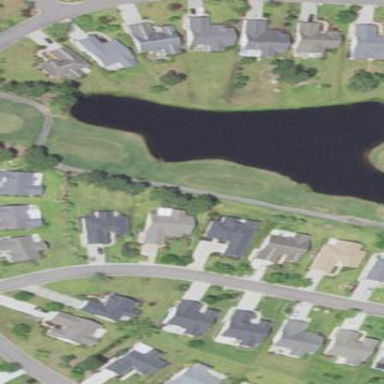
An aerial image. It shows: Picturesque scene of golf course with lateral water hazard.